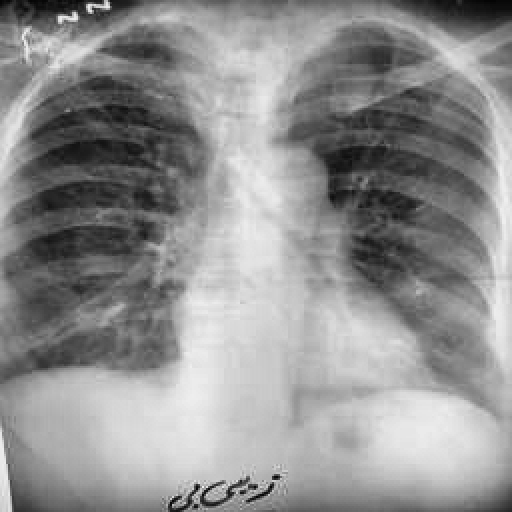
Finding: TUBERCULOSIS